Aerial crown-view tile of a tropical tree (Barro Colorado Island, Panama), acquired 20250512:
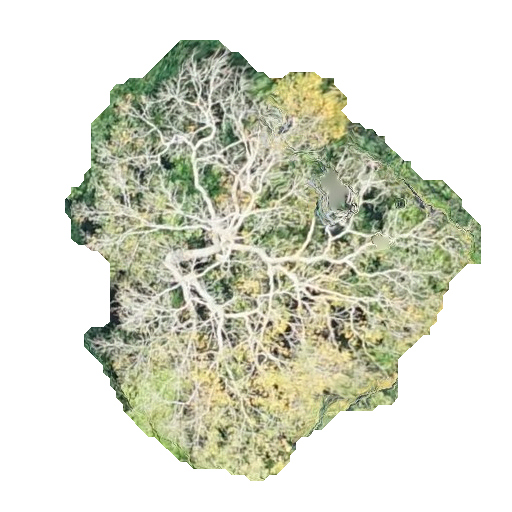
Species: Astronium graveolens
GBIF accepted scientific name: Astronium graveolens
Crown area: 172.735 m²